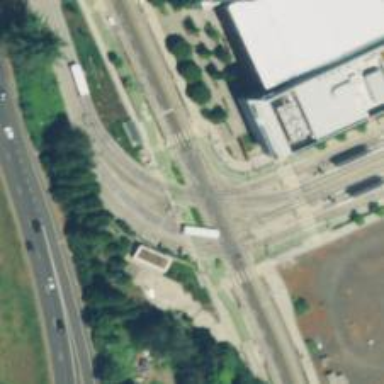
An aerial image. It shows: Railway crossing.